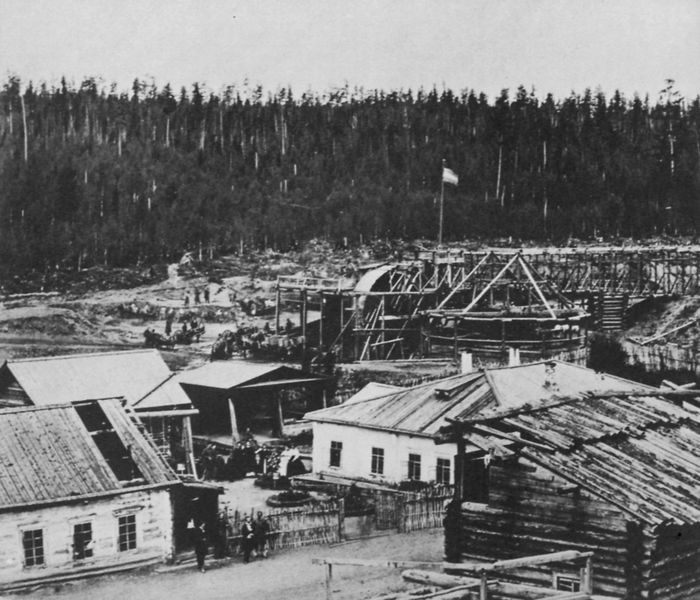
Titel: Goldförderstätten im Ural
Künstler: Russischer Photograph
Standort: Helsinki
Institution: Suomen Kansallismuseo
Schlagwörter: baum, berg, himmel, mann, weiß, bäume, fluss, landschaft, menschen, stadt, ausschnitt, fenster, grau, holz, licht, männer, schwarz, strasse, vordergrund, dach, gebäude, haus, schnee, weg, zaun, leute, meschen, alt, architektur, mensch, tod, bild, baumstamm, feld, horizont, häuser, hügel, mühle, weite, brücke, hütte, kirche, figur, sitzend, personen, wald, schornstein, schuppen, aussicht, ansicht, gasse, ort, fahne, flagge, russland, dorf, dächer, bauernhof, gartenzaun, hütten, winter, amerika, fabrik, vogelperspektive, stämme, zerstörung, balken, nadel, bretter, foto, fotografie, ortschaft, photographie, wände, gerüst, wälder, schwarz-weiss, stich, seite, militär, dachstuhl, löcher, photo, reihen, diagonal, kaputt, sicht, holzhütte, abholzung, rodung, konstruktion, nadelbäume, fichten, siedlung, zerstört, nadelwald, schlitten, usa, fort, fotographie, aufnahme, bau, holzhaus, holzbalken, blockhaus, bauen, baracke, gebälk, lager, gerippe, aufbau, baustelle, goldener schnitt, holzhäuser, rohbau, baumeister, siedler, gerüste, höuser, richtfest, baracken, zeun, stadtbau, nordamerika, menshcne, schicht, pionier, sibirien, blockhäuser, dokumentar, frontier, scnicht, sibierien, svchwarz, geüst, sägerei, zerstöft, zerstörung düster wald gerüst